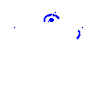
Particle: electron